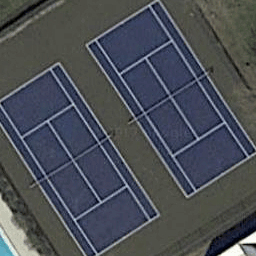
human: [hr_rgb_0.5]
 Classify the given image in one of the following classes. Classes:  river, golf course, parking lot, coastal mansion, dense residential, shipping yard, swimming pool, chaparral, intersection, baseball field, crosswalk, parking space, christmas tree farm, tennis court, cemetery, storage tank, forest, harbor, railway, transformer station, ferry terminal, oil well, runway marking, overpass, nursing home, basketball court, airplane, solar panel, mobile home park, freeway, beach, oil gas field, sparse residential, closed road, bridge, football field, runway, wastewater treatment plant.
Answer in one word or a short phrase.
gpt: tennis court